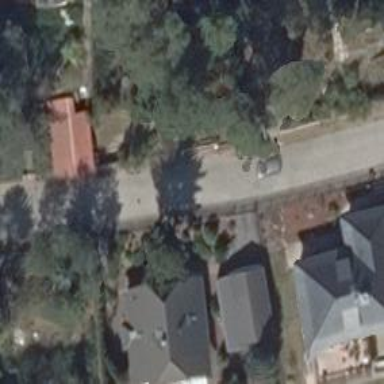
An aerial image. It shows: Residential road.